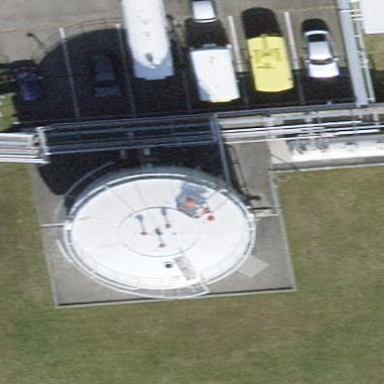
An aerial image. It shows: Storage tank created as man-made structure.